Question: I'm very new to assembly, before only C C++
I was trying to create a simple application that print all the prime number from 2 to given input
When I run, it crashes, and that's normal. Looking at OllyDbg, the guilty piece is this:
'''
move eax, ebx
idiv ecx ; !!! here
'''
It is strange because ecx is not 0 Values are EAX = <PHONE>, ECX = <PHONE>, and it says me that's an Integer_Overflow (exception C000 0095)
How it's possible to have an during a division? Both operands are 32bit
Floowing the code and a screenshot of ollydbg
'''
%include "asm_io.inc"
segment .data
input_msg db "Insert a number: ", 0
output_msg db "This is prime: ", 0
segment .bss
input resd 1
segment .text
global _asm_main
; input => input number
; ebx => current number to execute [2 .. input]
; ecx => counter from 2 to current [2 .. current]
_asm_main:
mov eax, input_msg
call print_string
call read_int
inc eax
mov [input], eax
call print_nl
mov ebx, 2h
_start_main_loop:
mov eax, [input] ; if current > input
cmp eax, ebx
jz _end_main_loop
mov ecx, 2h
_iteration:
cmp ebx, ecx
je _print_number
mov eax, ebx
idiv ecx ; unsigned division?
cmp edx, 0 ; if rem != 0 jmp
jne _end_iteration
inc ecx ; else inc ecx and re-divide
jmp _iteration
_print_number:
mov eax, output_msg
call print_string
mov eax, ebx
call print_int
call print_nl
_end_iteration:
inc ebx
jmp _start_main_loop
_end_main_loop:
popa
mov eax, 0
leave
ret
'''

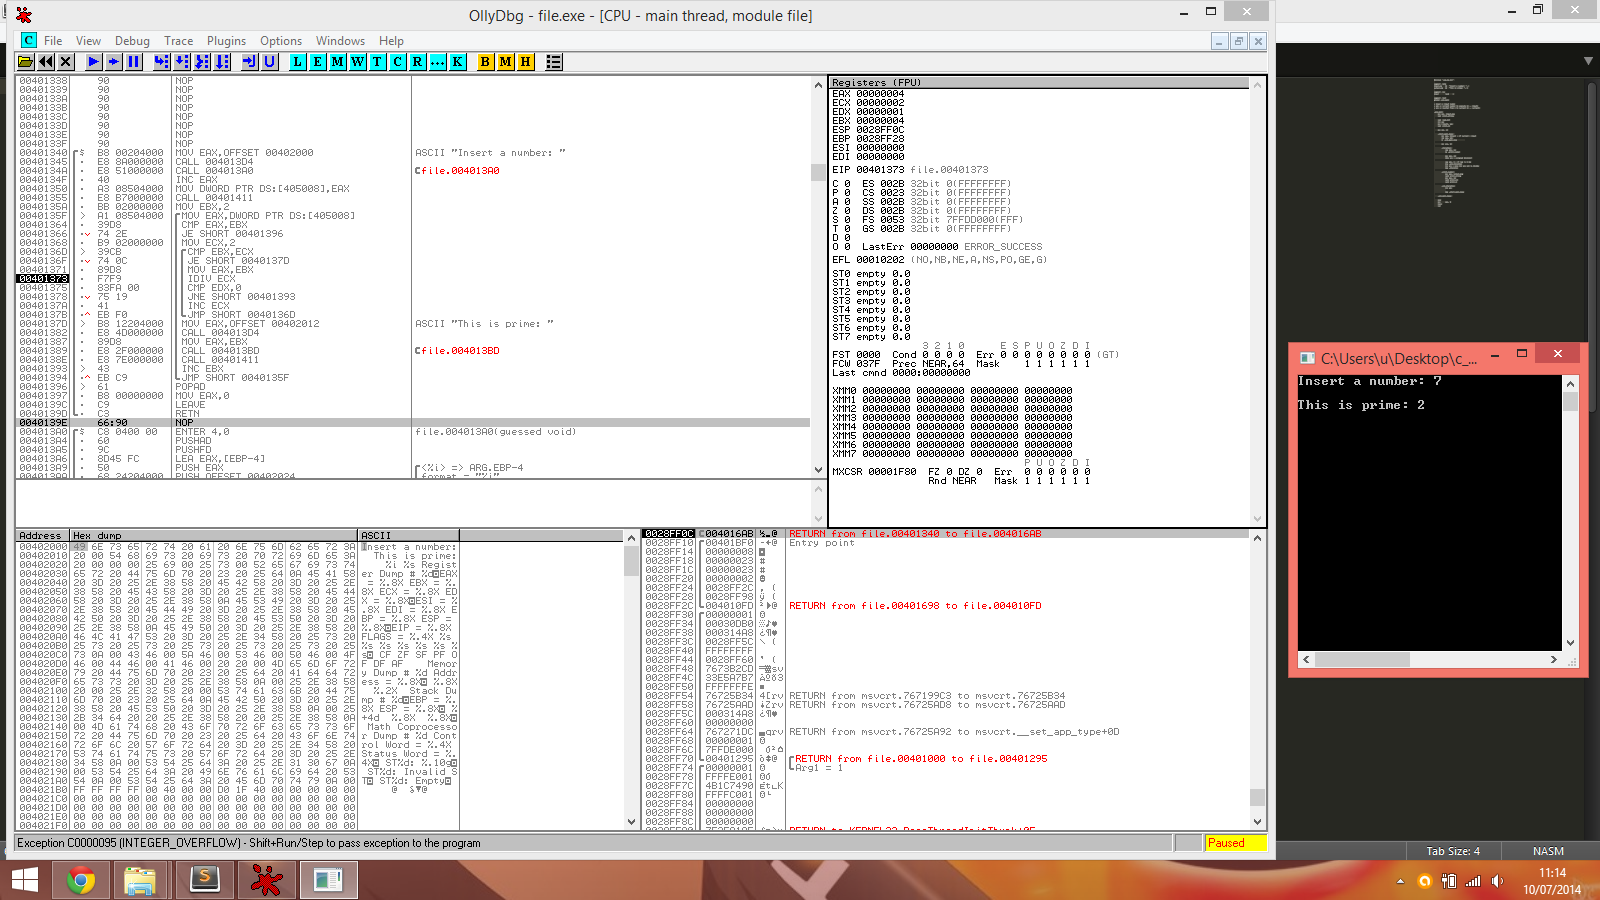
Answer: Integer overflow exception on 'idiv' instruction occurs when result of n-bit division can not fit into n-bit register. That is possible because 'idiv' and 'div' divide the whole register pair 'EDX:EAX'. Your 'EDX' value is 1 and you divide 'EDX:EAX' by 2, which results into a bit shift to right. This shift moves '1' on 'EAX''s MSB, and you have a positive result '0x80000000' greather than '0x7FFFFFFF', what is illegal according to the <URL>.
You may be asking yourself "why is there such restriction?". It's there, because a negative value (MSB set) in 'EAX' wouldn't be a valid result of division of two positive integers.
A general solution for this problem is either to zero contents of 'EDX' before unsigned division
'''
mov eax, ebx
xor edx, edx
div ecx ;unsigned division
'''
...or to sign-extend EAX (if you expect negative input, which you shouldn't beacuse no negative integer can be a prime number).
'''
mov eax, ebx
cdq
idiv ecx ;signed division
'''